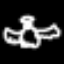
Label: angel